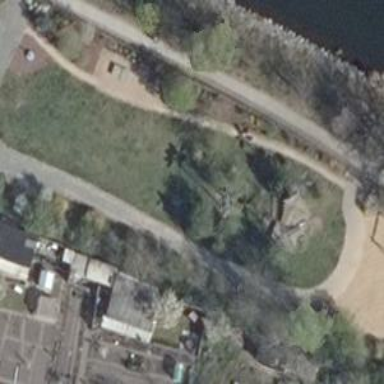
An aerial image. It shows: Springy playground.